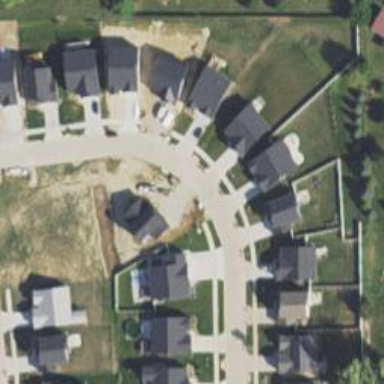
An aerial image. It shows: Residential road.